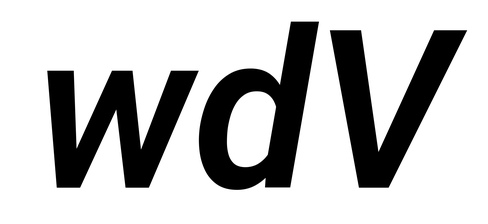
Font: Roboto-Italic_SemiBold_Italic